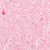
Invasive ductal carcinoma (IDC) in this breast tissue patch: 0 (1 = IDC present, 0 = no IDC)